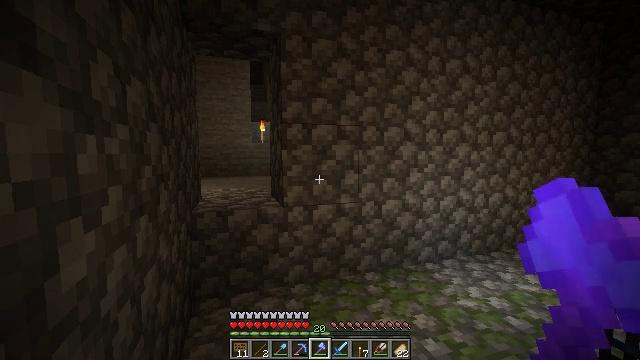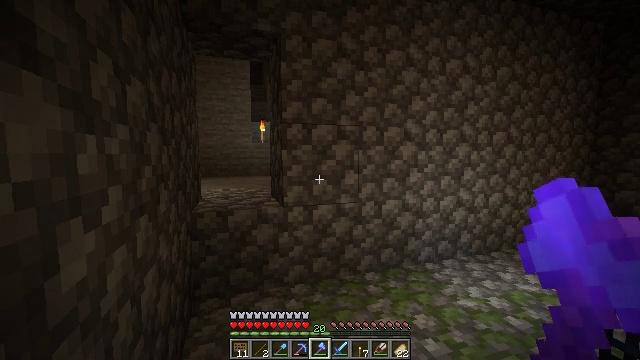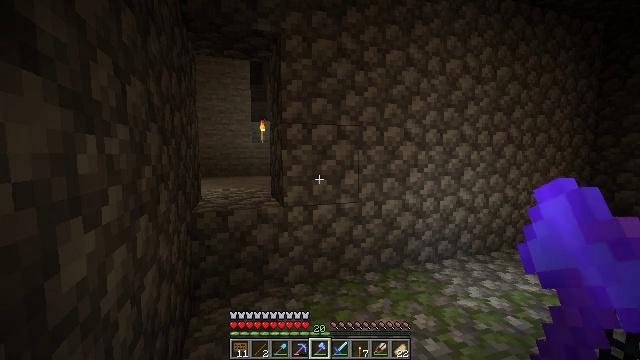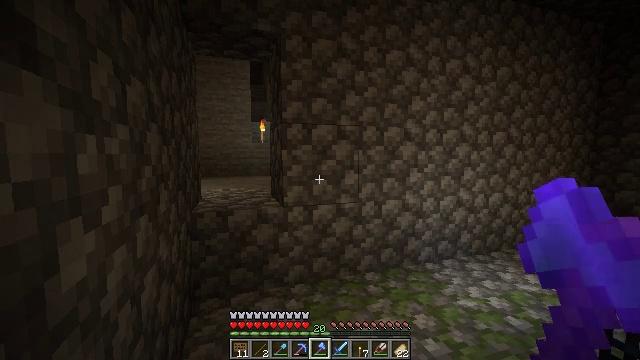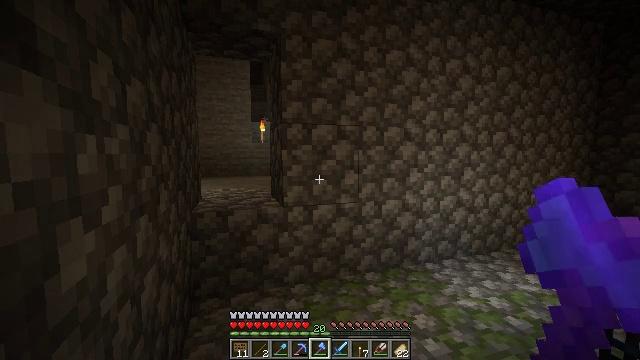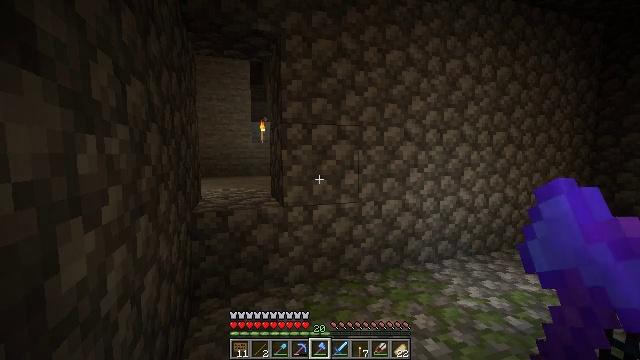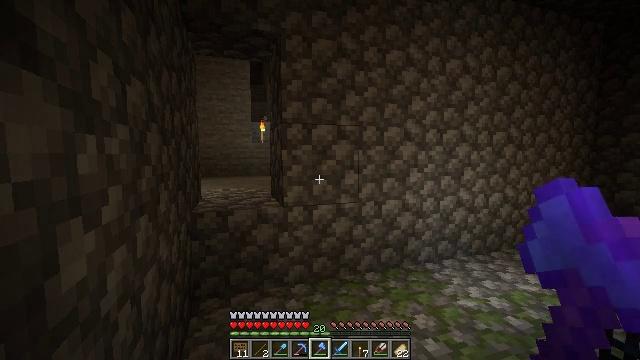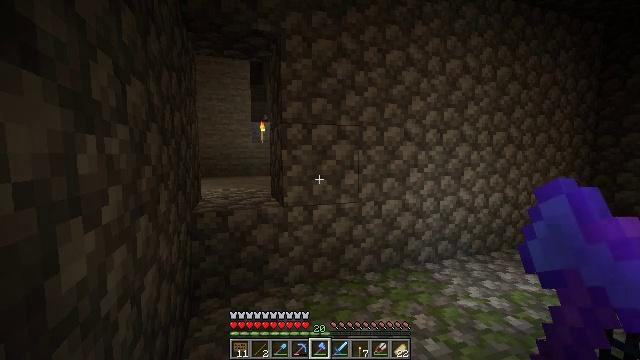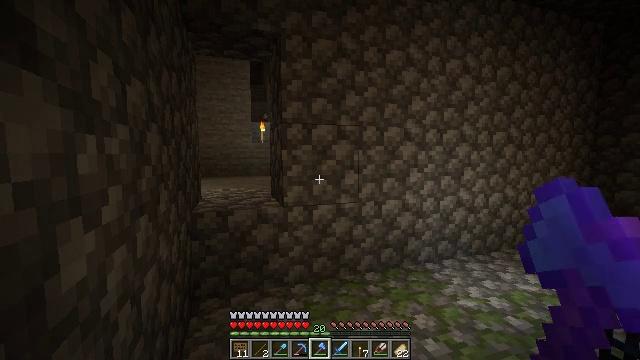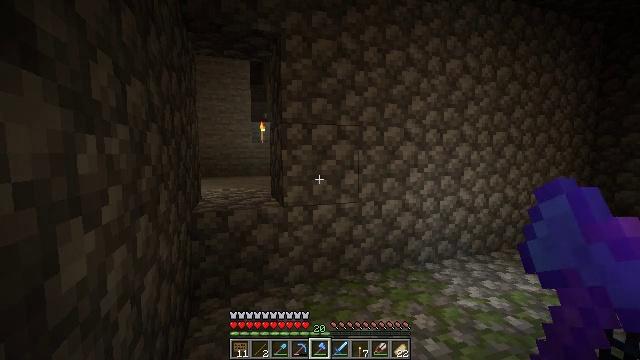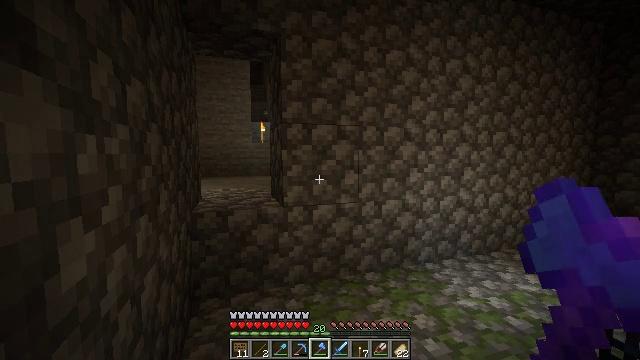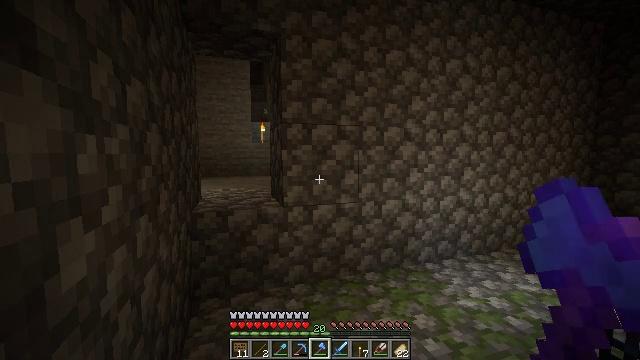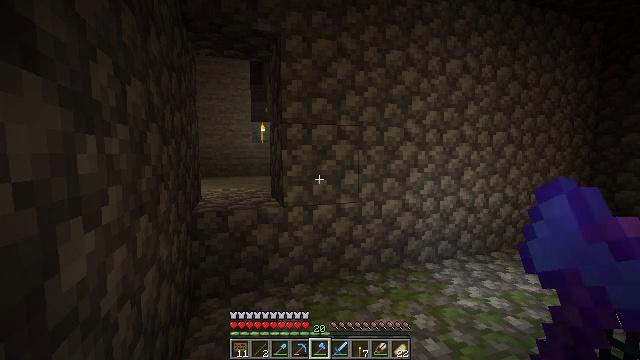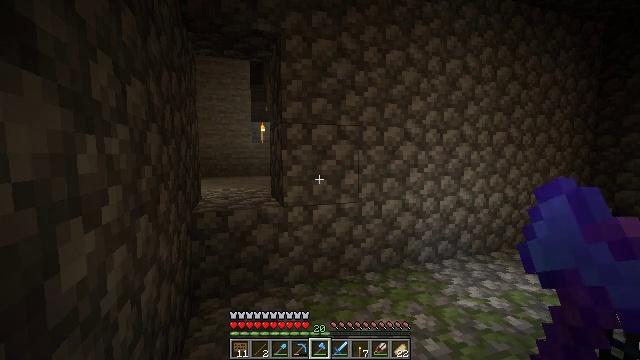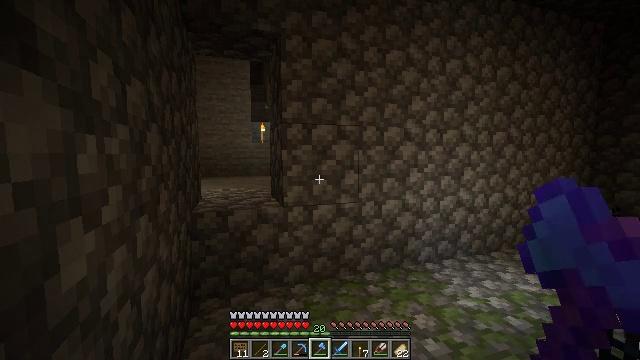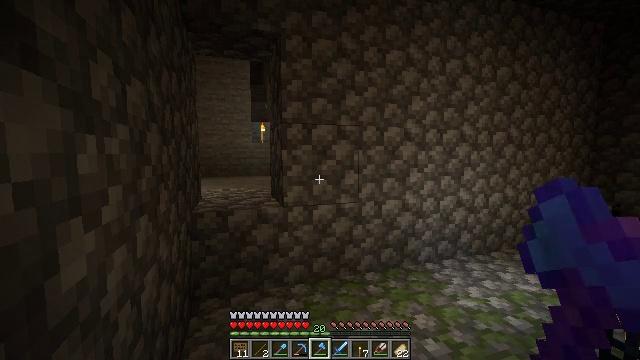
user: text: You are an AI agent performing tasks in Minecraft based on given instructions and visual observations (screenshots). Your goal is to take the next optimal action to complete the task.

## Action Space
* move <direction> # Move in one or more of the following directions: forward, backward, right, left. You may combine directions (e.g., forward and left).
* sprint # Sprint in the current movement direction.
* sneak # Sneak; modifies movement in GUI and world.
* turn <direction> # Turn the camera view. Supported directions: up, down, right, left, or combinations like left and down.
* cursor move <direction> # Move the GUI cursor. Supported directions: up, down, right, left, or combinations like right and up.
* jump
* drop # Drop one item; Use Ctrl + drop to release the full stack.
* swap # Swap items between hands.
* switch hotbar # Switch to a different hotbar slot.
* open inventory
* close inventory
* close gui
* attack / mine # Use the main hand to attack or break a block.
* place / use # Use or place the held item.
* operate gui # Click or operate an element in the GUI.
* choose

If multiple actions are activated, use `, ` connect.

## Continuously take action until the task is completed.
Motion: motion action
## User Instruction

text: Attack the torch to pick it up.
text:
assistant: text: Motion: no_op
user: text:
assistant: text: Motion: no_op
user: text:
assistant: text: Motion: no_op
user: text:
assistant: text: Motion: no_op
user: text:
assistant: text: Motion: no_op
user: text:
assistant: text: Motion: no_op
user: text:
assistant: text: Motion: no_op
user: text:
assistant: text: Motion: no_op
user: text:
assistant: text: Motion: no_op
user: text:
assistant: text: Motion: no_op
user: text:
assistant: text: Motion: no_op
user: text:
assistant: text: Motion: no_op
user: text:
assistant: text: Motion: no_op
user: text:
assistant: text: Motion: no_op
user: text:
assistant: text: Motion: no_op
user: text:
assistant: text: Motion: no_op
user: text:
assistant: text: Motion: no_op
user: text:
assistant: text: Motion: no_op
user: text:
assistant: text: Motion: no_op
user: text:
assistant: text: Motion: no_op
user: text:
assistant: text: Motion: no_op
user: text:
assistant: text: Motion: no_op
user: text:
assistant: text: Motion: no_op
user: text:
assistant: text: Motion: no_op
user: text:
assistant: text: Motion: no_op
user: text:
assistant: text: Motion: no_op
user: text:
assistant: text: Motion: no_op
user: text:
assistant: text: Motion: no_op
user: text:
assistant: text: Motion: no_op
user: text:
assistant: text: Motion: no_op